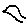
Label: bird